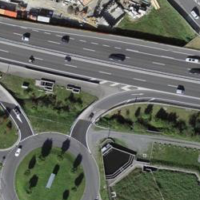
EUNIS habitat code: 57
Species observed at this site:
Buteo buteo